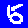
Digit: 5